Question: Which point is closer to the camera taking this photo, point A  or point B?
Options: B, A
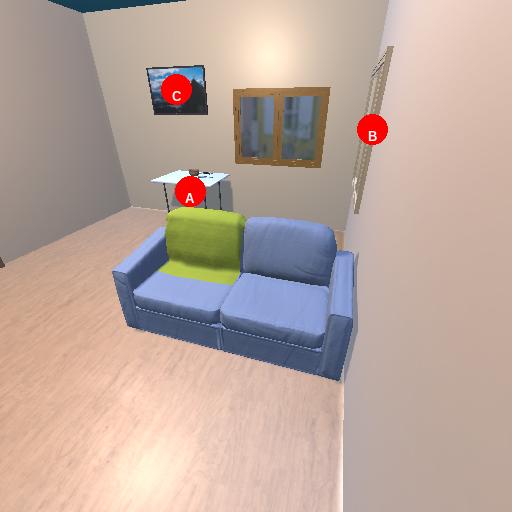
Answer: B